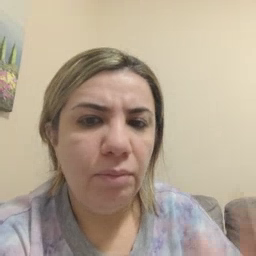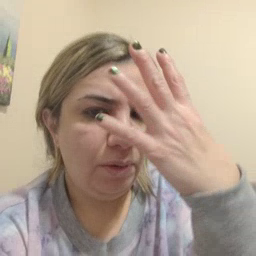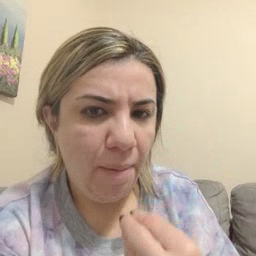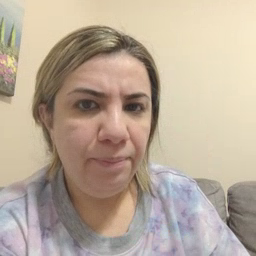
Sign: sleep